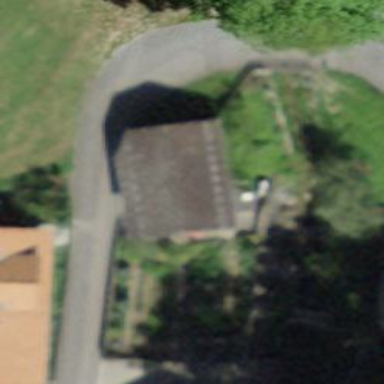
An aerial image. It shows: Barn.